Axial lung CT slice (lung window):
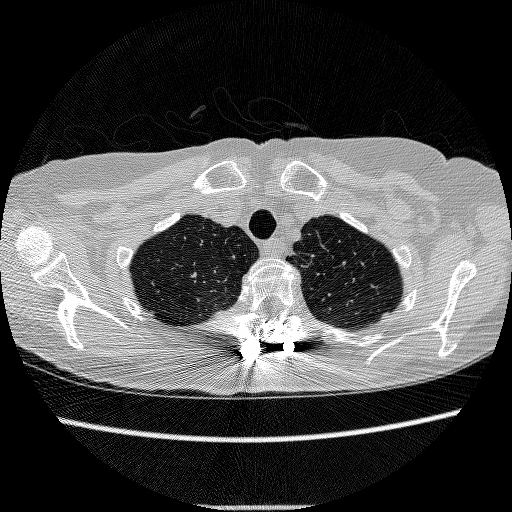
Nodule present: no